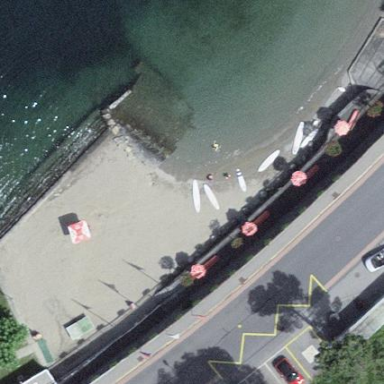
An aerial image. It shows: Beach area ideal for swimming.